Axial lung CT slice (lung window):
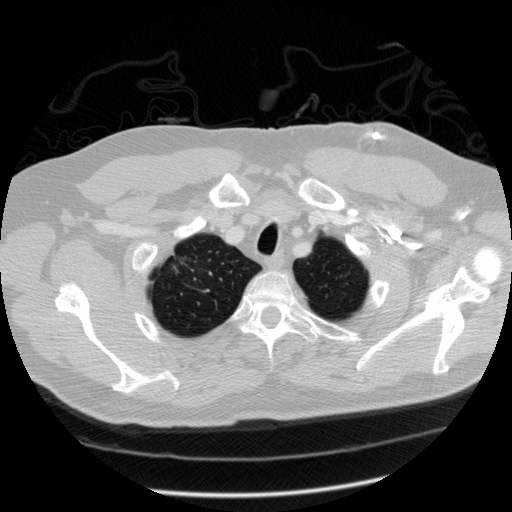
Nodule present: no